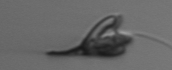
Label: Pyramimonas_longicauda